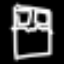
Label: bed